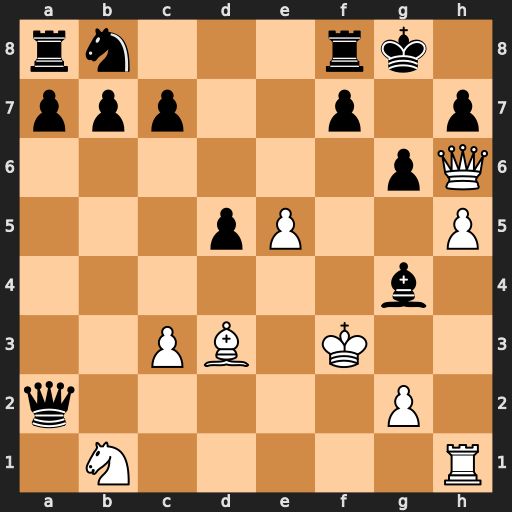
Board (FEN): rn3rk1/ppp2p1p/6pQ/3pP2P/6b1/2PB1K2/q5P1/1N5R
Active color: w
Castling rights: -
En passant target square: -
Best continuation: Kg3 Bf5 hxg6 Bxg6 Bxg6 Qf2+ Kxf2